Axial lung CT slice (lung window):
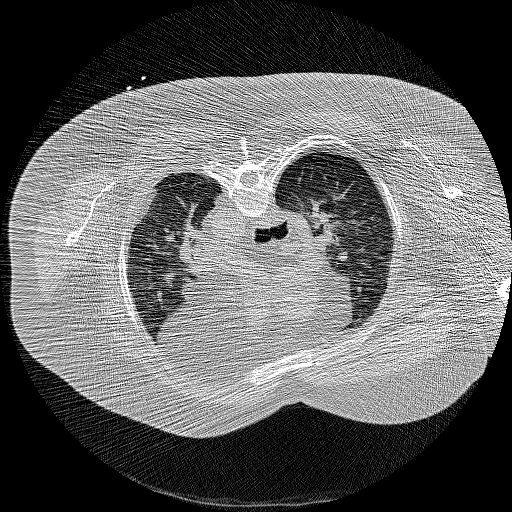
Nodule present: no